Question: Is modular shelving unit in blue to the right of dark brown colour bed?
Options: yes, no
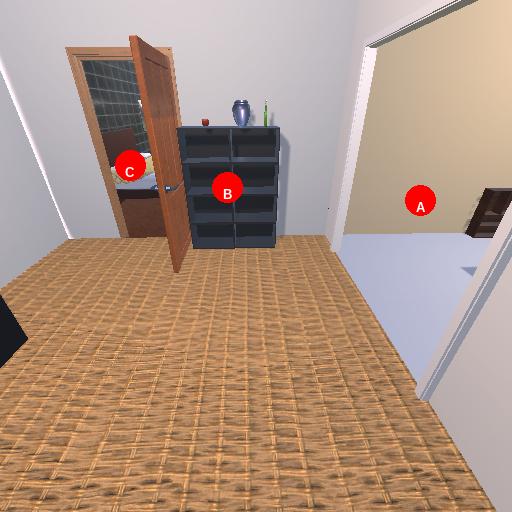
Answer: yes